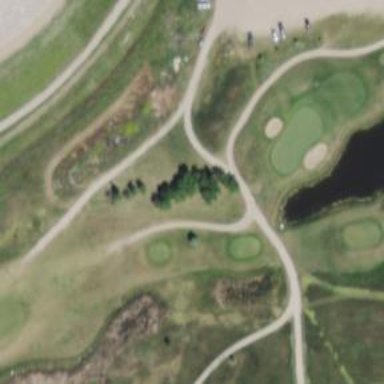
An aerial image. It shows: Footway that doubles as golf path.